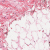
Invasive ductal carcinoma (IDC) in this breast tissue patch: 0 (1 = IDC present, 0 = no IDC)